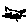
Label: cat